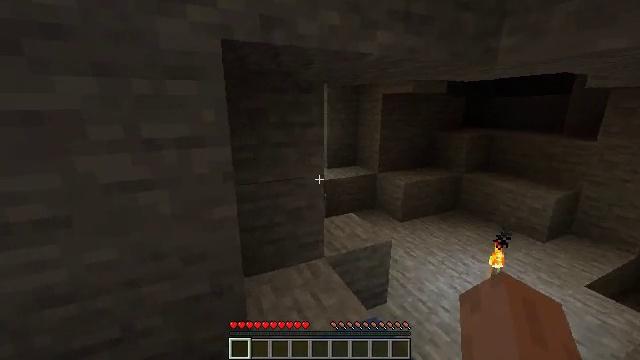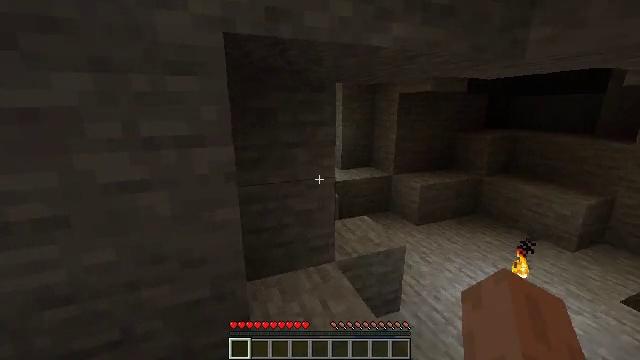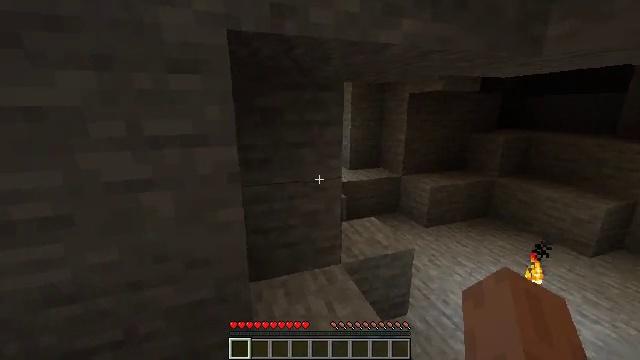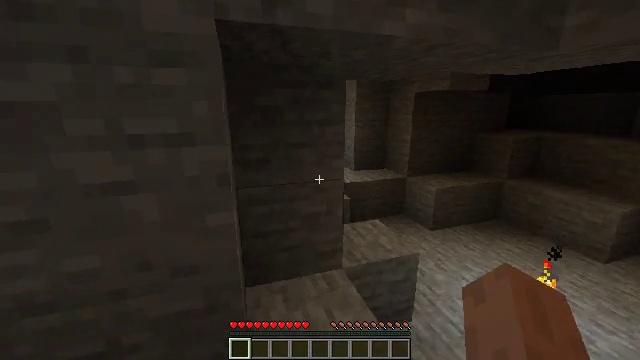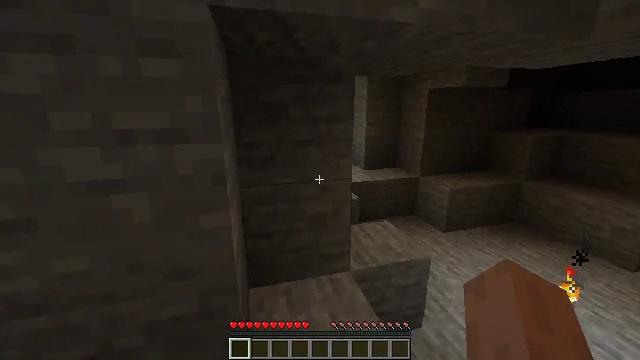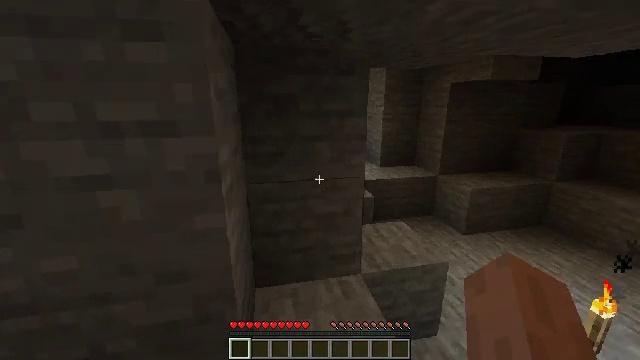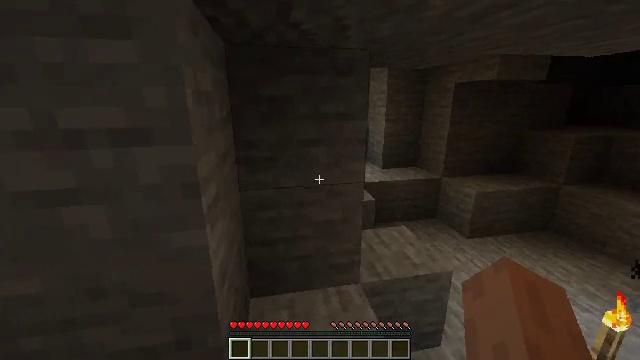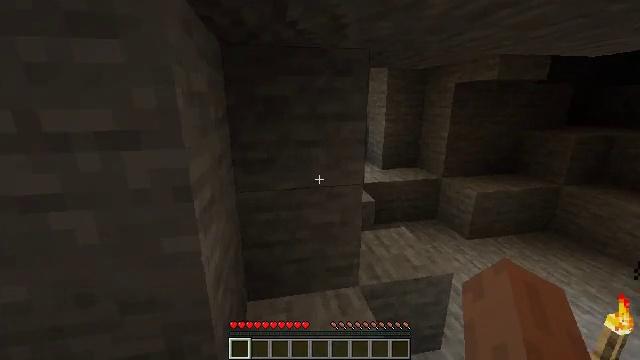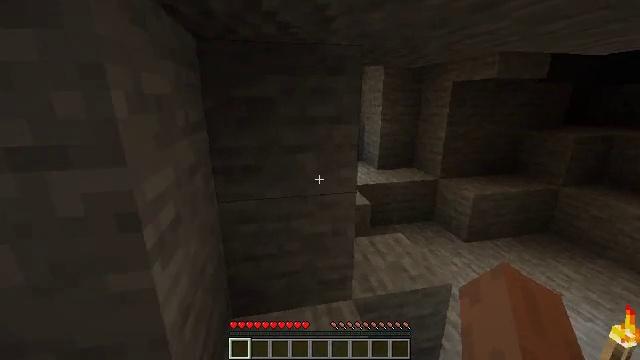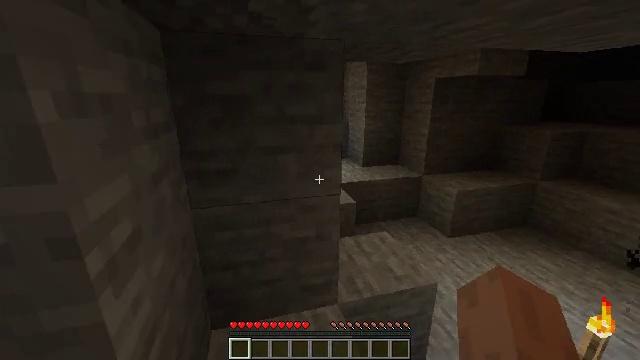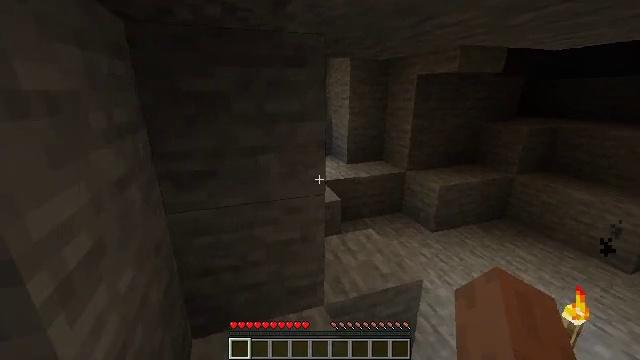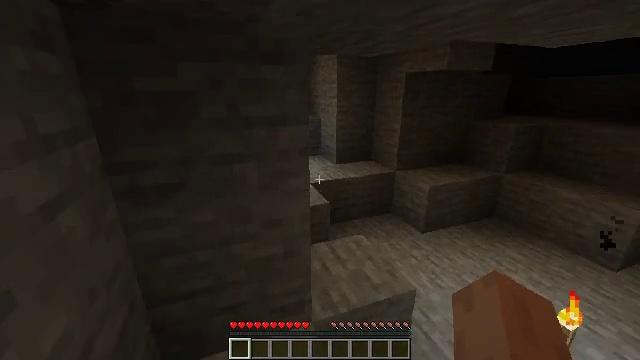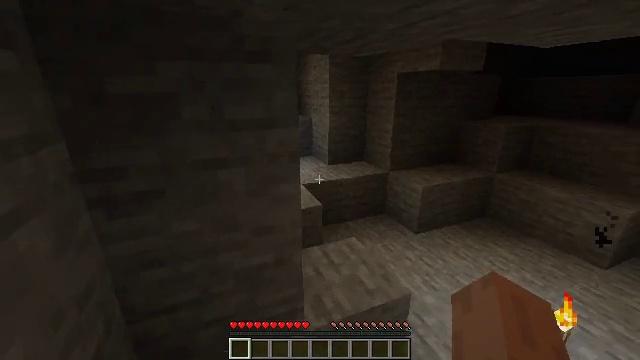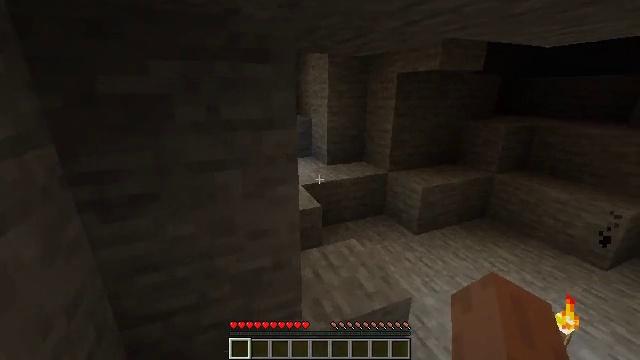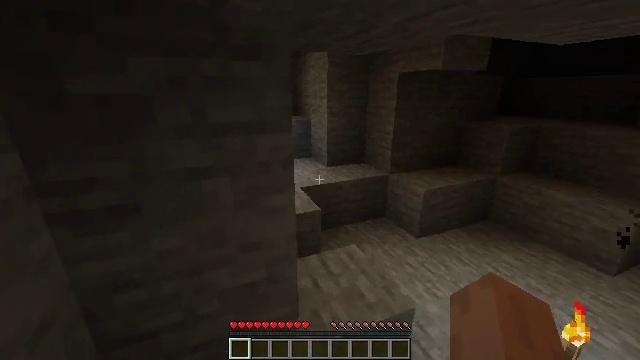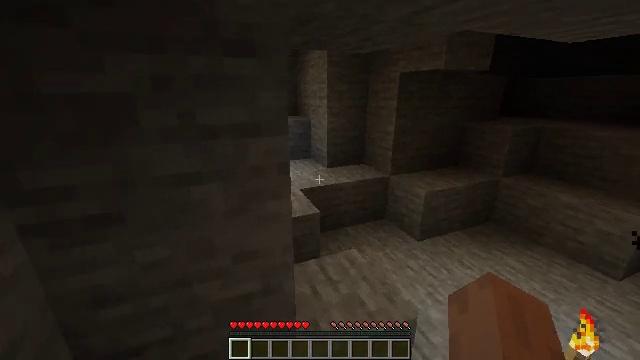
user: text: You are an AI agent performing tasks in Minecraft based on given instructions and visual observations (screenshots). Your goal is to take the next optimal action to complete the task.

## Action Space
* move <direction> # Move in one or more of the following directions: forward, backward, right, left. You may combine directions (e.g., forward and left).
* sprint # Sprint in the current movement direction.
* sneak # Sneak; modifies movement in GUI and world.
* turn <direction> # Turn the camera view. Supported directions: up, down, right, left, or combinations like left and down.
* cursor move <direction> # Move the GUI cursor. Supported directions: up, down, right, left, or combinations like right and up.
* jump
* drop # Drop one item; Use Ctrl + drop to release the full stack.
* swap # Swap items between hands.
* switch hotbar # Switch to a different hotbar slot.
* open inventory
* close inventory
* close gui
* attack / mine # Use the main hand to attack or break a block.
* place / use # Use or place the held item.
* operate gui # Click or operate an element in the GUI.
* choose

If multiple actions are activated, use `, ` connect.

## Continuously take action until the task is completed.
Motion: motion action
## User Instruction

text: Hunt the skeleton.
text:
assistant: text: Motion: move forward, sprint, turn left
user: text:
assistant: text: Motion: move forward, sprint, turn left
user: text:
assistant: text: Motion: move forward, sprint, turn left
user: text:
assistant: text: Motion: move forward, sprint, turn left
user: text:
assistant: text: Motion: move forward, sprint, turn left
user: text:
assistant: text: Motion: move forward, sprint
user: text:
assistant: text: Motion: move forward, sprint
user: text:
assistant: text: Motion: move forward, sprint
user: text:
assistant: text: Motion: move forward, sprint, turn right
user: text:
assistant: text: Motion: move forward, sprint, turn right
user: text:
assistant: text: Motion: move forward, sprint, turn right
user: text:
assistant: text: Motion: move forward, sprint, turn right
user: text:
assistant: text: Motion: move forward, sprint
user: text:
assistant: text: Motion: move forward, sprint
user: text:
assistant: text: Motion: move forward, sprint
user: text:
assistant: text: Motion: move forward, sprint
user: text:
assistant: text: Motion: move forward, sprint
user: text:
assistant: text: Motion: move forward, sprint, turn left
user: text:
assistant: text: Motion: move forward and move right, sprint, turn left
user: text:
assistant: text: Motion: move forward and move right, sprint
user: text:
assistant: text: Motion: move forward and move right, sprint
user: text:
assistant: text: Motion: move forward and move right, sprint, turn left
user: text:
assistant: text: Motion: move forward and move right, sprint, turn left
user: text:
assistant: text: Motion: move forward and move right, sprint, turn left
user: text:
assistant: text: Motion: move forward and move right, sprint, turn left
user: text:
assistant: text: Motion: move forward and move right, sprint, turn left
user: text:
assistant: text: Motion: move forward and move right, sprint, turn left
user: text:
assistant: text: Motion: move forward and move right, sprint, turn left and up
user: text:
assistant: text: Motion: move forward, sprint, turn left
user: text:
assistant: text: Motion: move forward, sprint, turn left and up